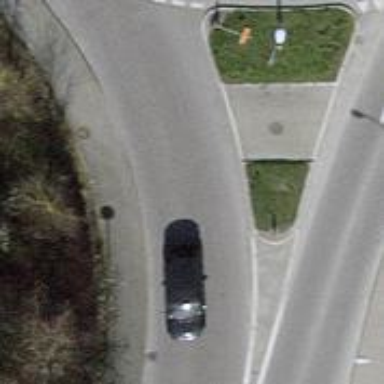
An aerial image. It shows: Bus stop with stop position for public transport.